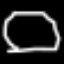
Label: octagon